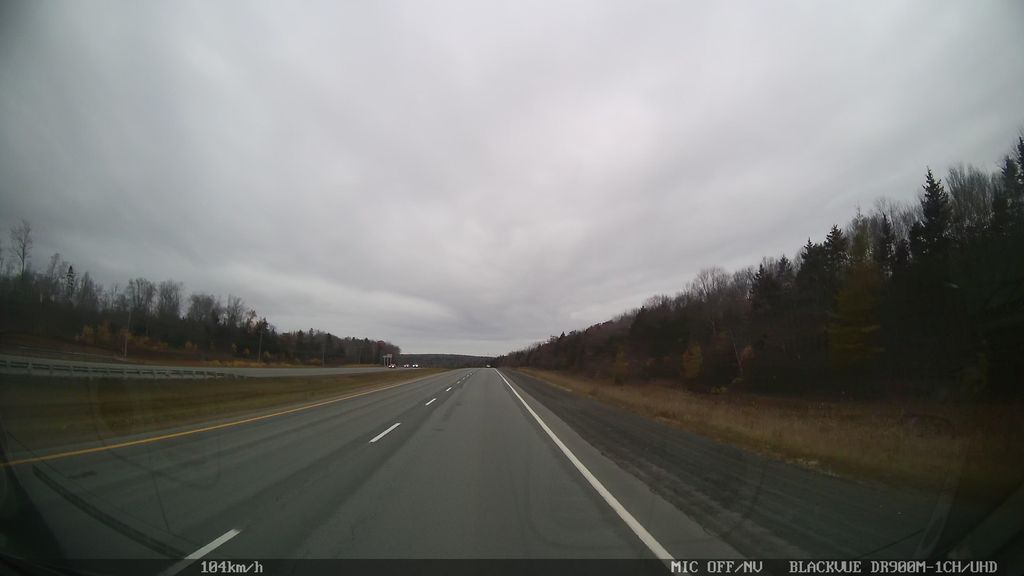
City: halifax